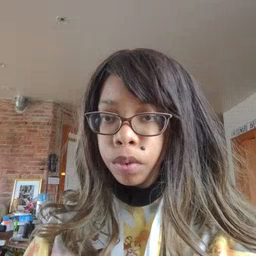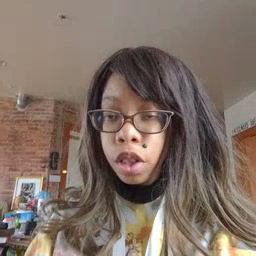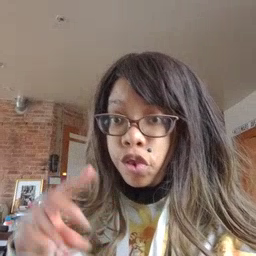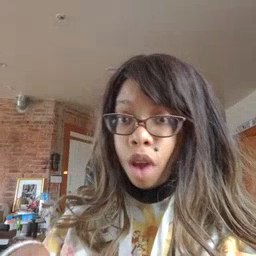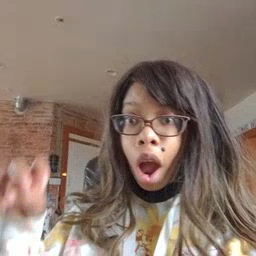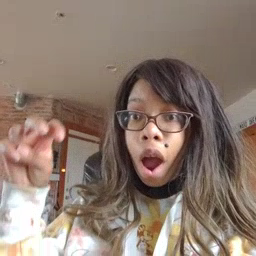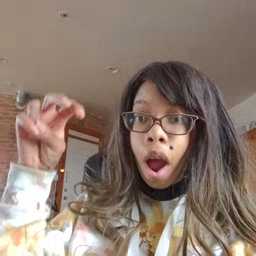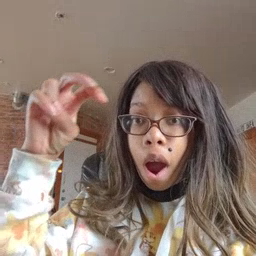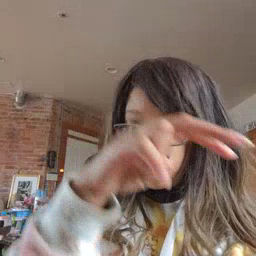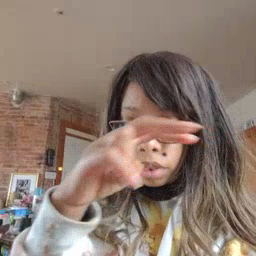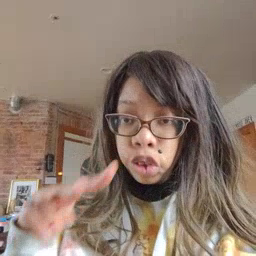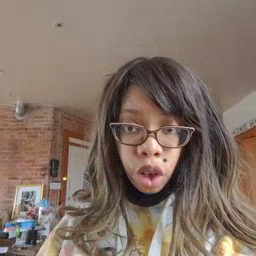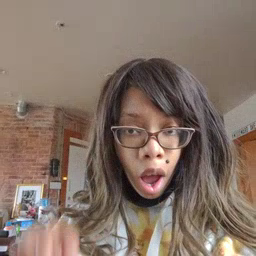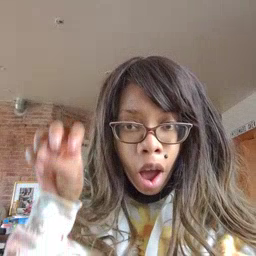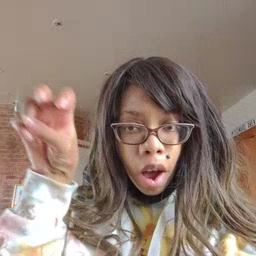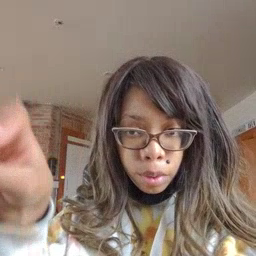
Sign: jump